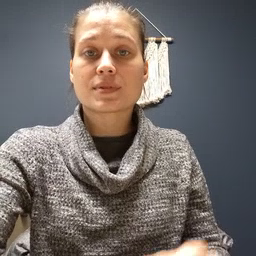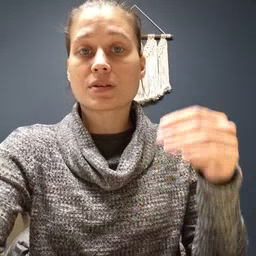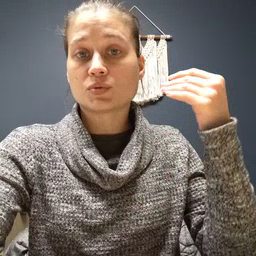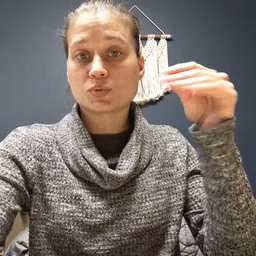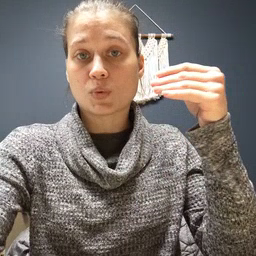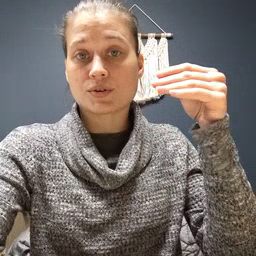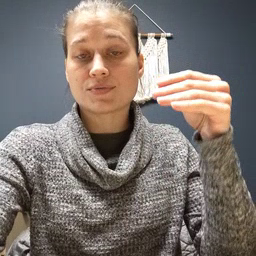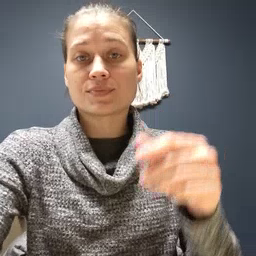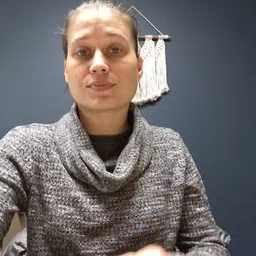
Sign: store